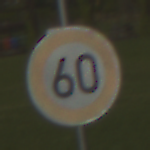
Verkehrszeichen: Geschwindigkeit60
Umgebung: Outdoor, Suburban
Tageszeit: MorningAfternoon
Wetter: PartlyCloudy
Licht: Natural
Jahreszeit: NotSpecified
Kontrast: HighContrast